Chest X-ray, PA view. Patient: 34 years old, sex M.
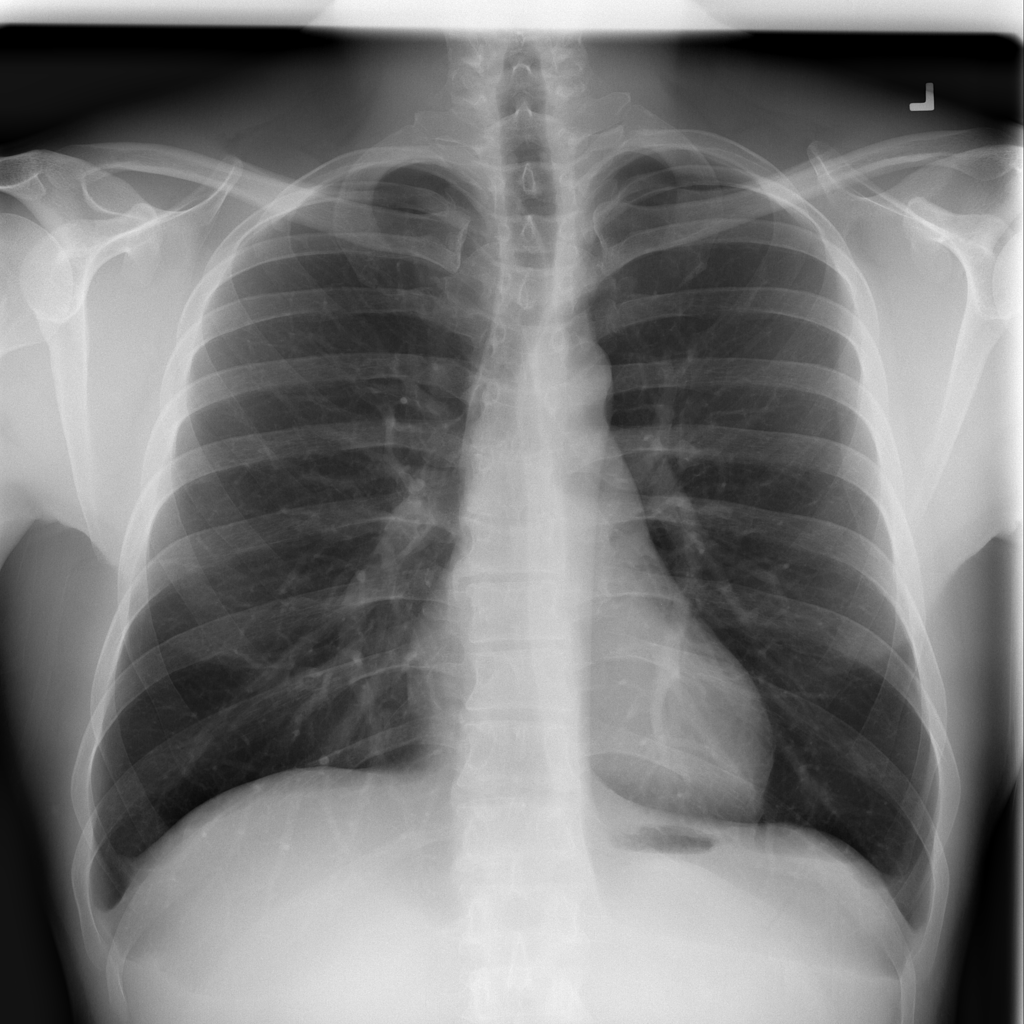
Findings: No Finding